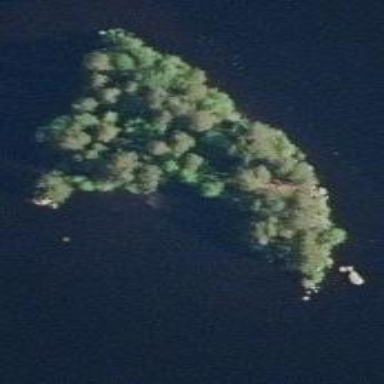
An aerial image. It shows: Image showing island.